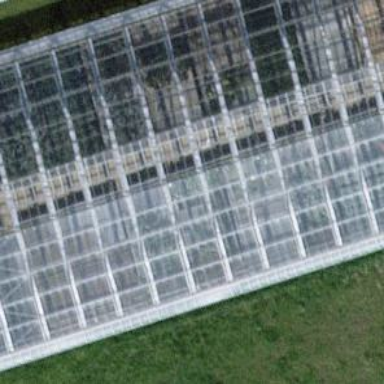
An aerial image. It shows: Greenhouse.